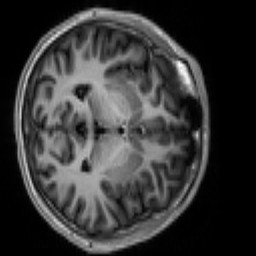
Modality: T1w
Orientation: axial
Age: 18
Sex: male
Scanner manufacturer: siemens
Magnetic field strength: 3 T
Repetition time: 2.3 s
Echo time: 0.00267 s